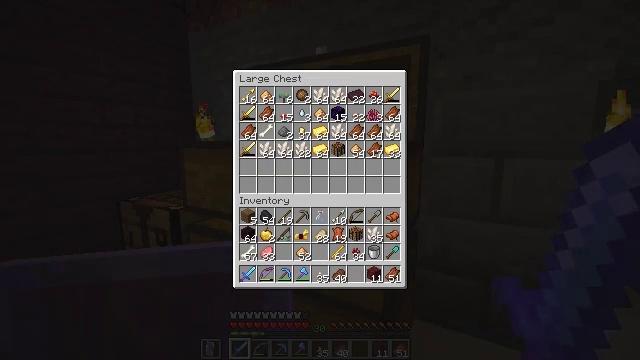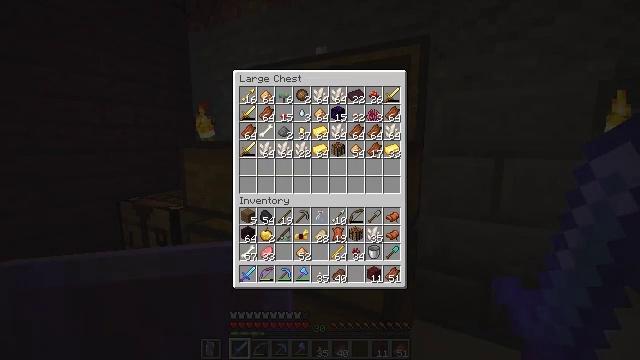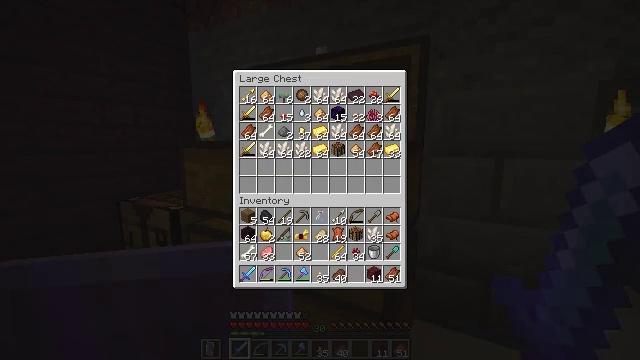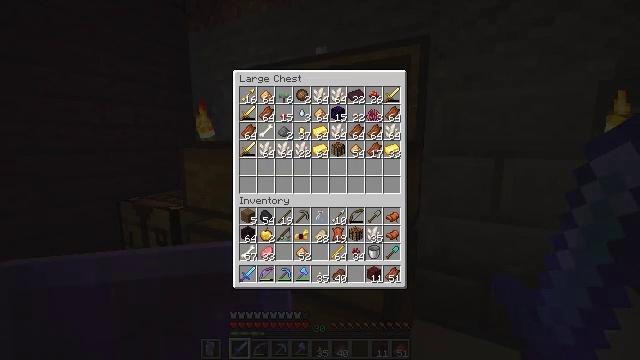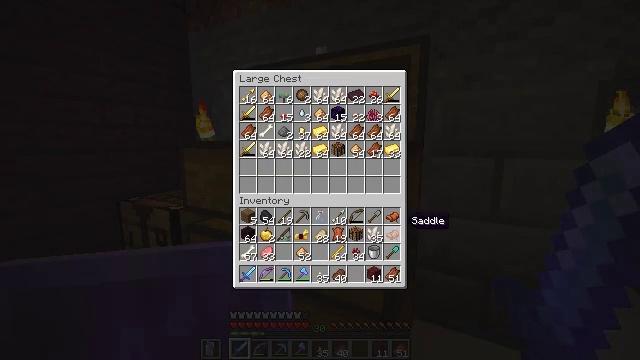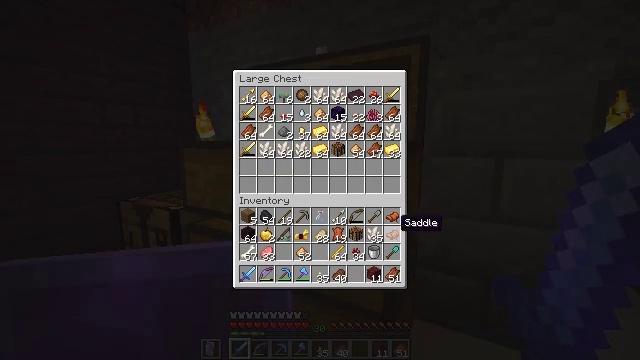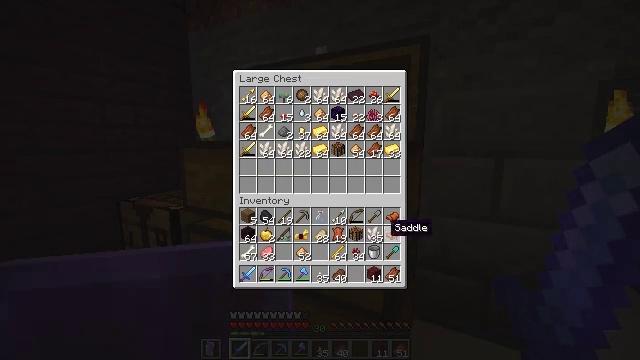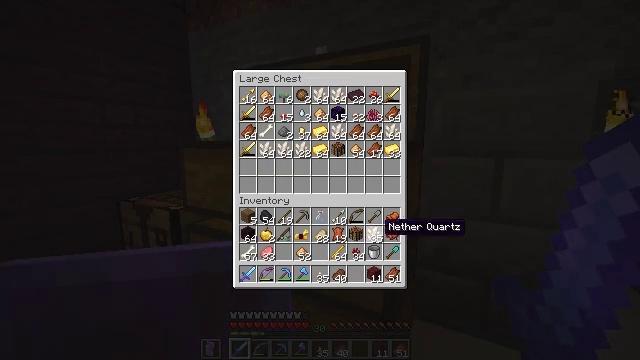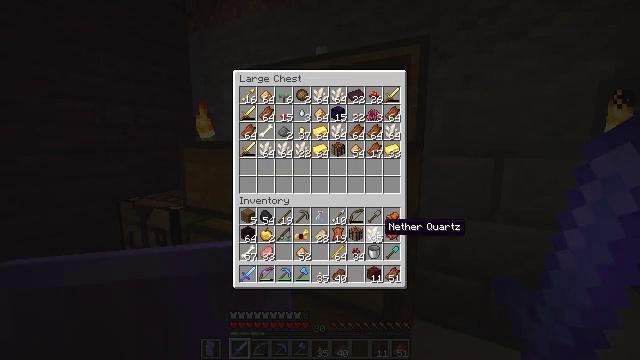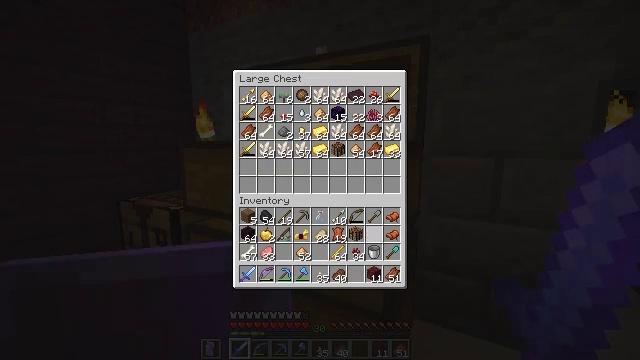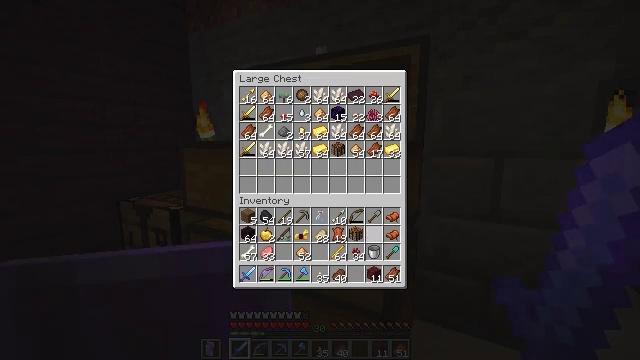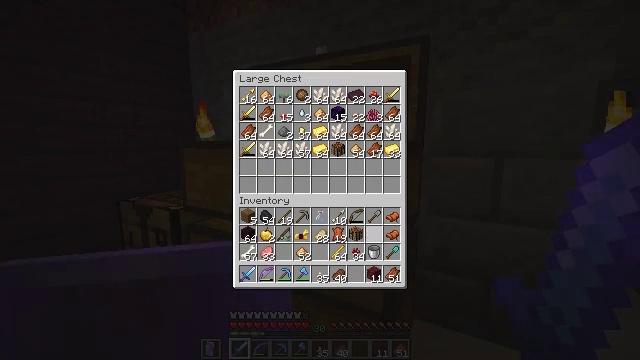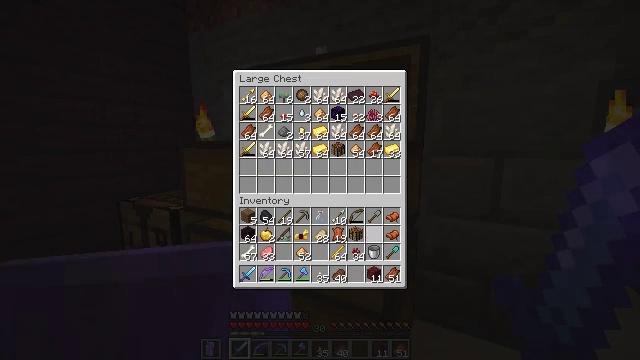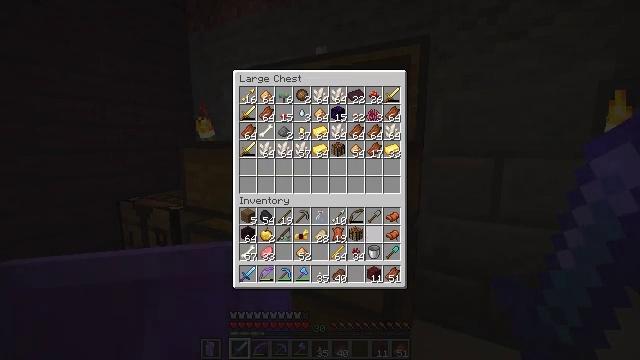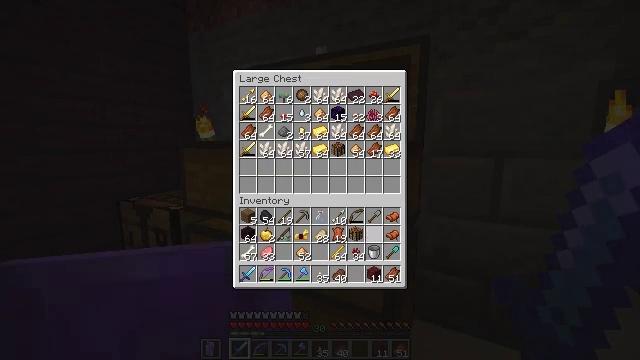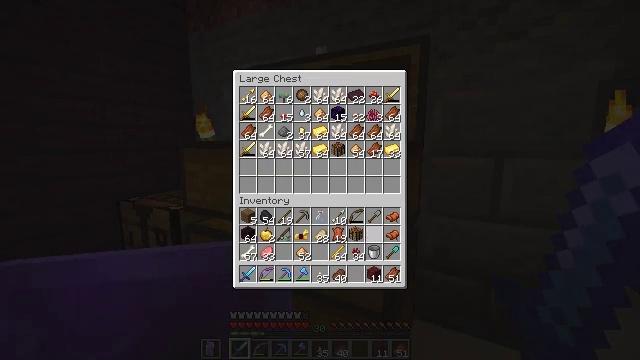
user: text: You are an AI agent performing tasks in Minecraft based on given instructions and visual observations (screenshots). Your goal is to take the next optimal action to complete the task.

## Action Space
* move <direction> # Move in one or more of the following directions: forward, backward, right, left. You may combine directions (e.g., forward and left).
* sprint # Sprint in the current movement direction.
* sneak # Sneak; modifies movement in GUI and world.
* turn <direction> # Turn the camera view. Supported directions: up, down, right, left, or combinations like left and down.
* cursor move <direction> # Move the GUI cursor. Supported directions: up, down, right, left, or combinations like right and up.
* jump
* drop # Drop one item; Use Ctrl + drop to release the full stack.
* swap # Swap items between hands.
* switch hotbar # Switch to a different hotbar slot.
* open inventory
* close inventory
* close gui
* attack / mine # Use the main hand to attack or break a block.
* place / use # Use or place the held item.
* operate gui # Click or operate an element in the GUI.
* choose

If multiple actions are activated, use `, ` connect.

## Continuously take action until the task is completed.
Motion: motion action
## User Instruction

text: Make a brewing stand with blaze rod and cobblestones.
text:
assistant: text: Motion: no_op
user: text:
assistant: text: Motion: no_op
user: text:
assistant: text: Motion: no_op
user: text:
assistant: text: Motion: cursor move left and down
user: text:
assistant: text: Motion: sneak
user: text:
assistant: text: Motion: sneak, cursor move left
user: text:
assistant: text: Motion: sneak
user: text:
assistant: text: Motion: sneak
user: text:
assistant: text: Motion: sneak, operate gui
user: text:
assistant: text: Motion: sneak, operate gui
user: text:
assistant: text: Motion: sneak
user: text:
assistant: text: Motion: sneak
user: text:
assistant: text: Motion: sneak
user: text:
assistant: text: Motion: sneak
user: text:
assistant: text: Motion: no_op
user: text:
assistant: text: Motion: cursor move left
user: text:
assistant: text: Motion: no_op
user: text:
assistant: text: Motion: no_op
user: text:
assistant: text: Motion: no_op
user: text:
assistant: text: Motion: no_op
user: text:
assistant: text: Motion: no_op
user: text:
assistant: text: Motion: no_op
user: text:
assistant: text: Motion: no_op
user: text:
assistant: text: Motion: no_op
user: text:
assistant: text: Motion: no_op
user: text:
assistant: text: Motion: no_op
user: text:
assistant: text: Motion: no_op
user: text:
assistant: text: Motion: no_op
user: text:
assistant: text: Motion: no_op
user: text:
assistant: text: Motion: no_op